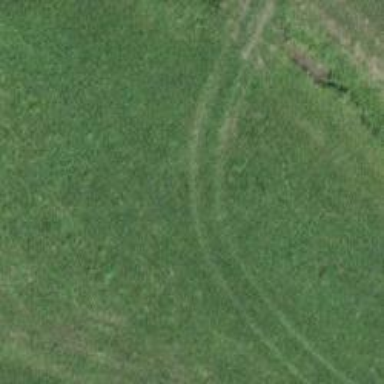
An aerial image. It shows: Track with grade 5 tracktype.